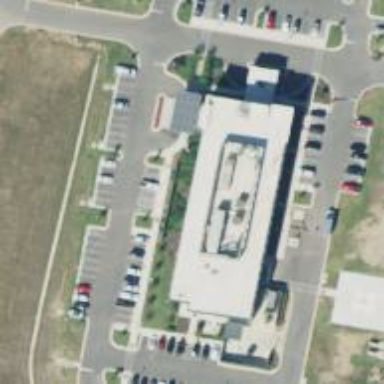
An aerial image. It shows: Hospital providing healthcare services.